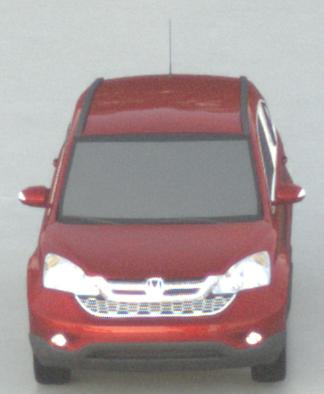
Make: Honda
Model: CR-V
Detailed model: CR-V (III) (04/10 - 10/12)
Model produced from: 2010
Model produced until: 2012
Doors: 5
Color: red
Road condition: wet road
Daytime: sunrise or sunset
Contrast: low contrast